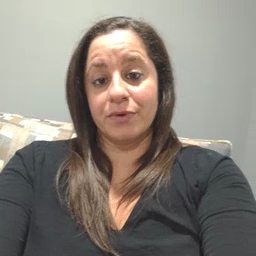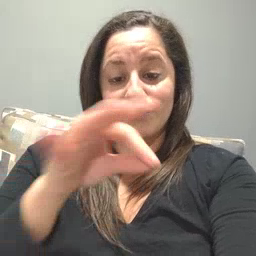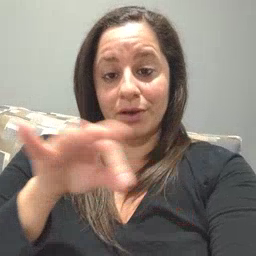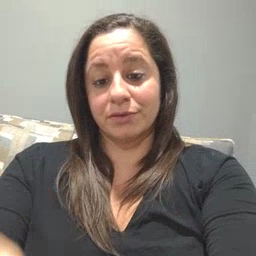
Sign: frenchfries